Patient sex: M
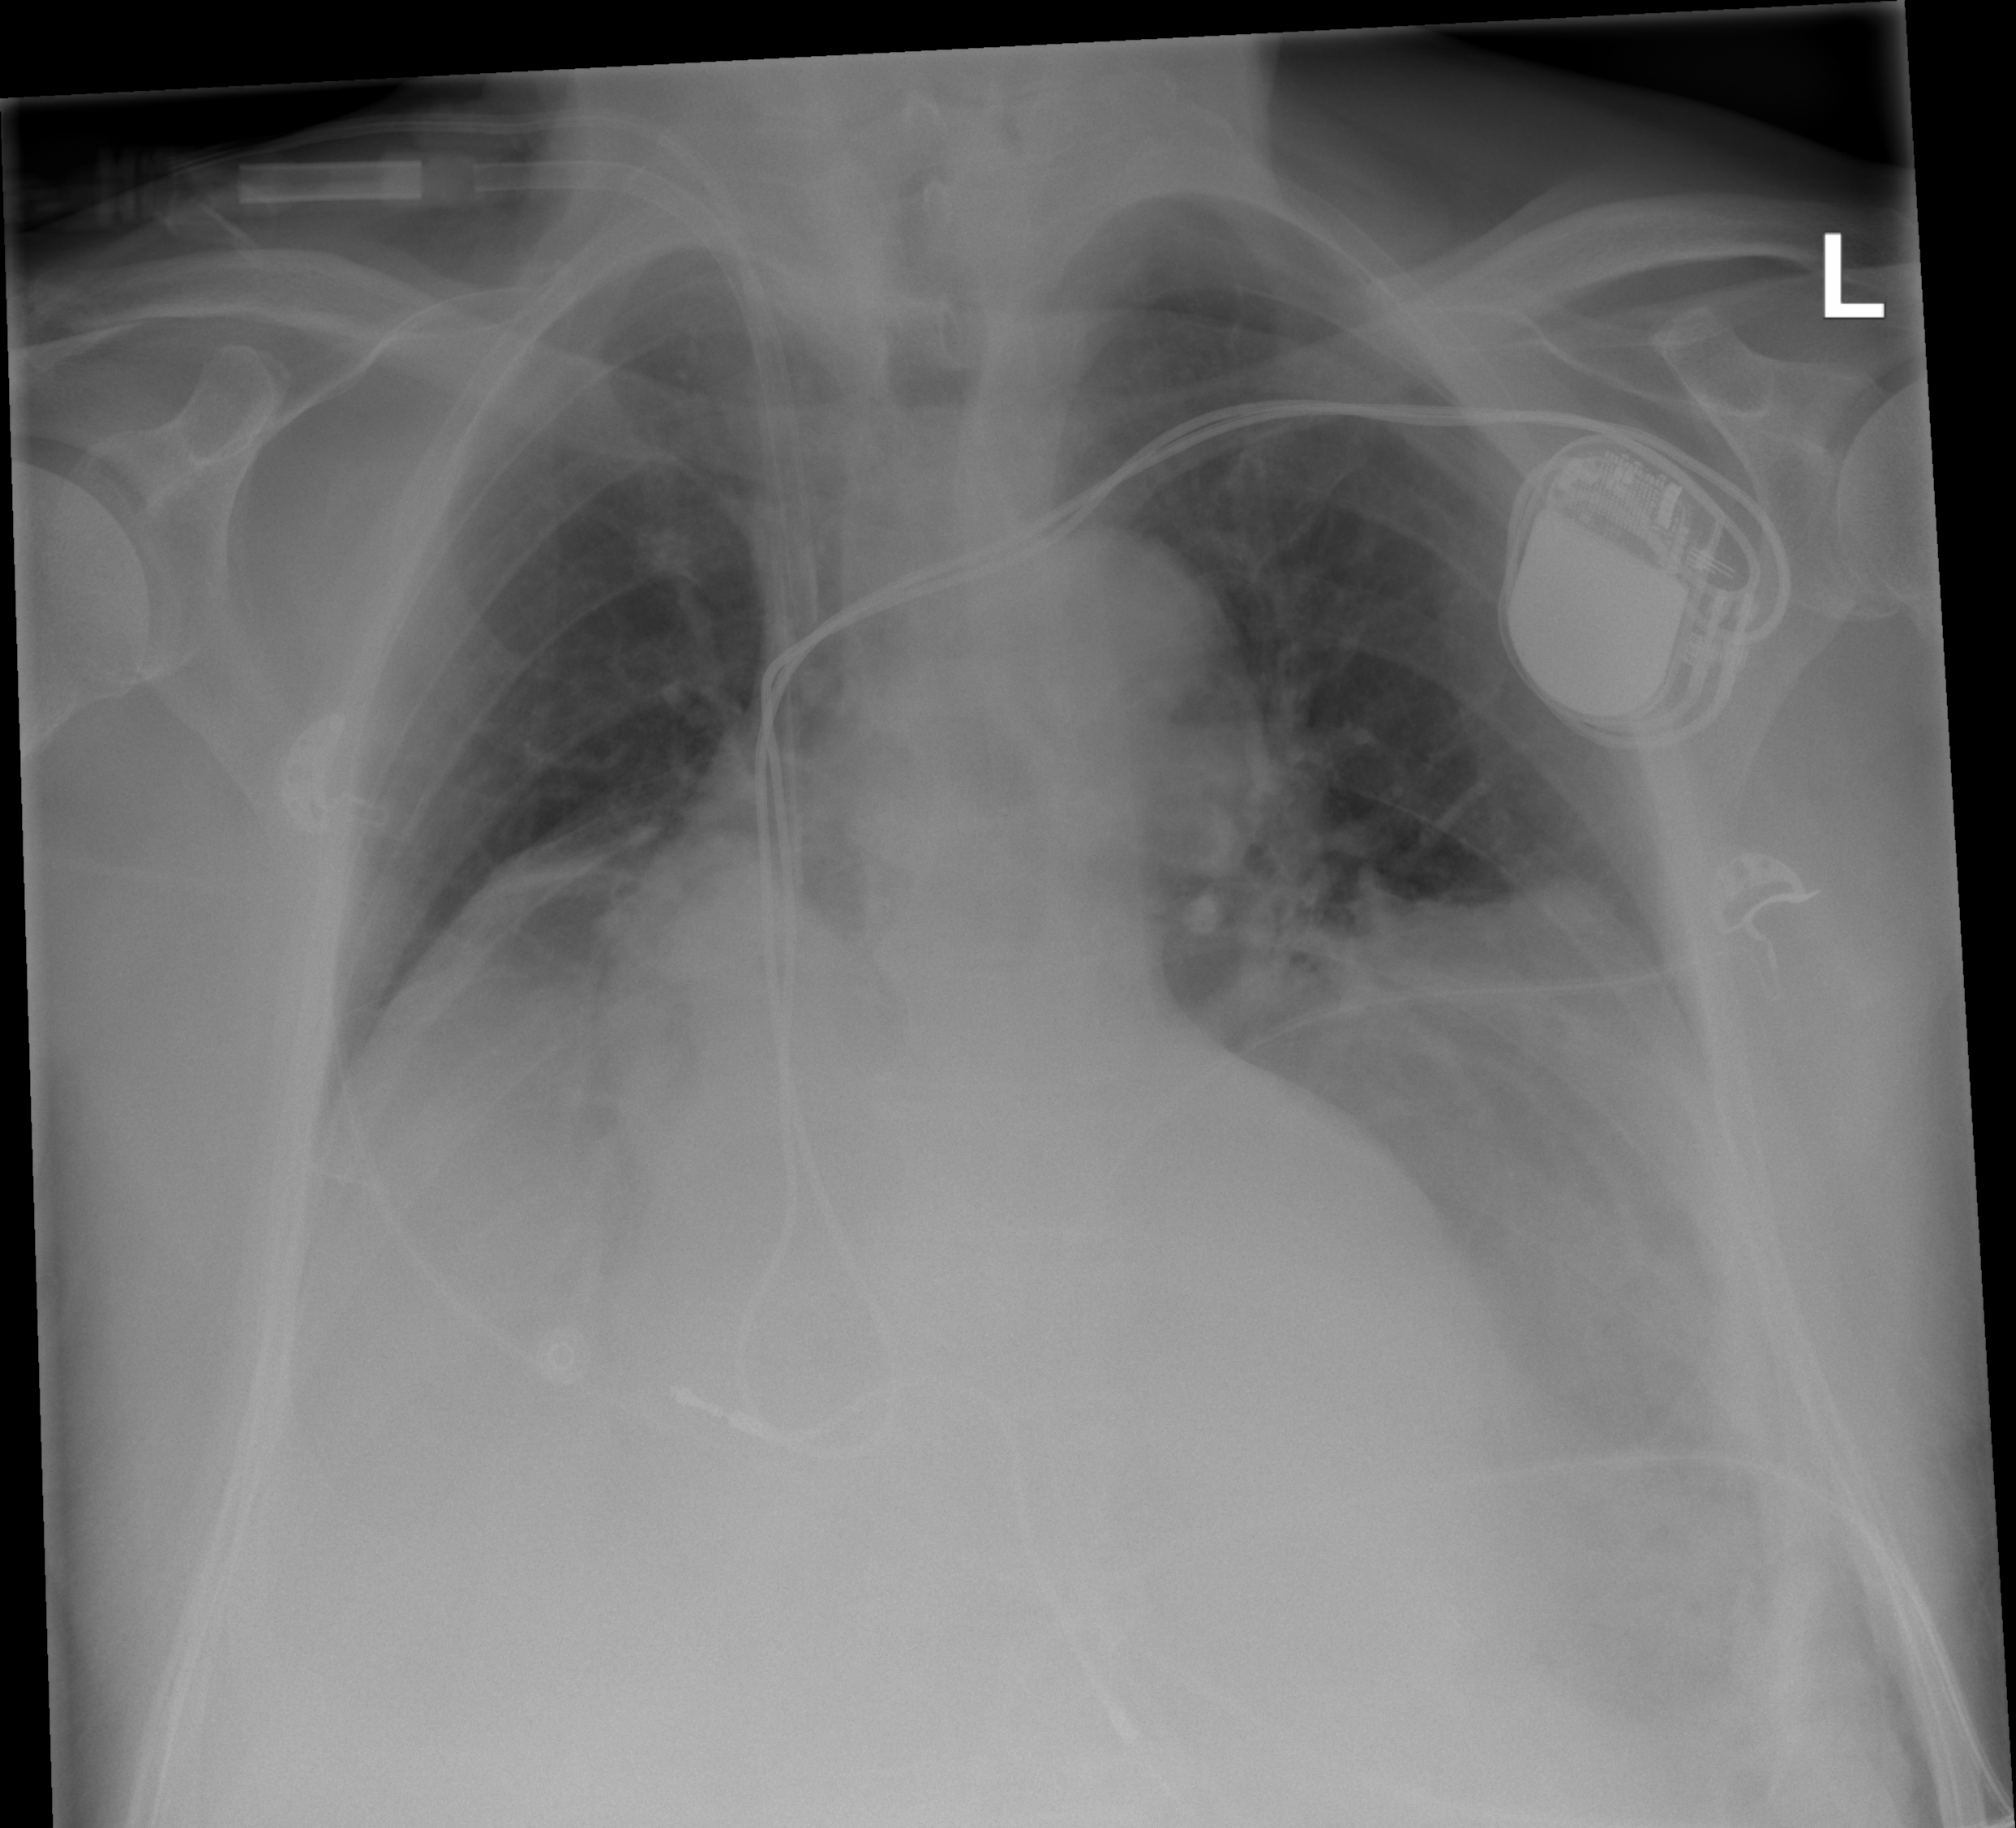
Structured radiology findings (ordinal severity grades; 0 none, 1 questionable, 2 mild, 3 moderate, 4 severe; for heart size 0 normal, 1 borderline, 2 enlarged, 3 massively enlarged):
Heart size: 0
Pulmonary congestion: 0
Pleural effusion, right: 0
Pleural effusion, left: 0
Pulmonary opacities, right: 0
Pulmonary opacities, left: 0
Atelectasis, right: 0
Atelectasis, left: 0